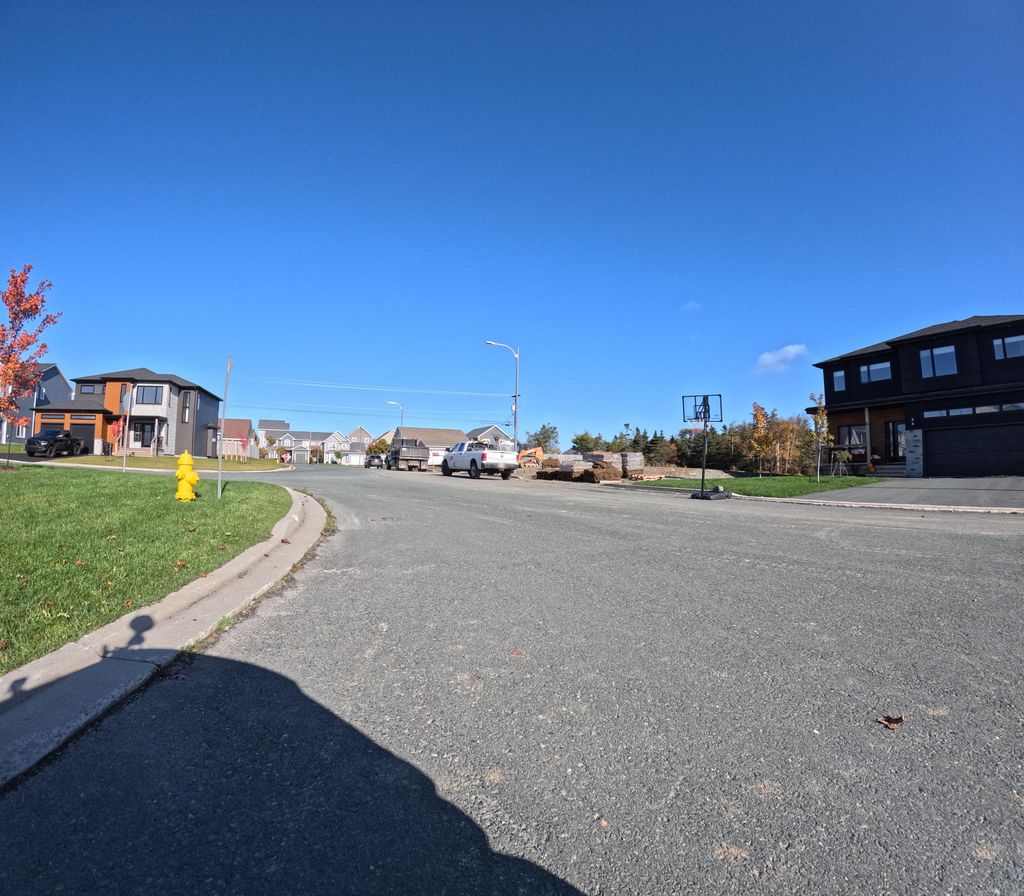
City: st_johns